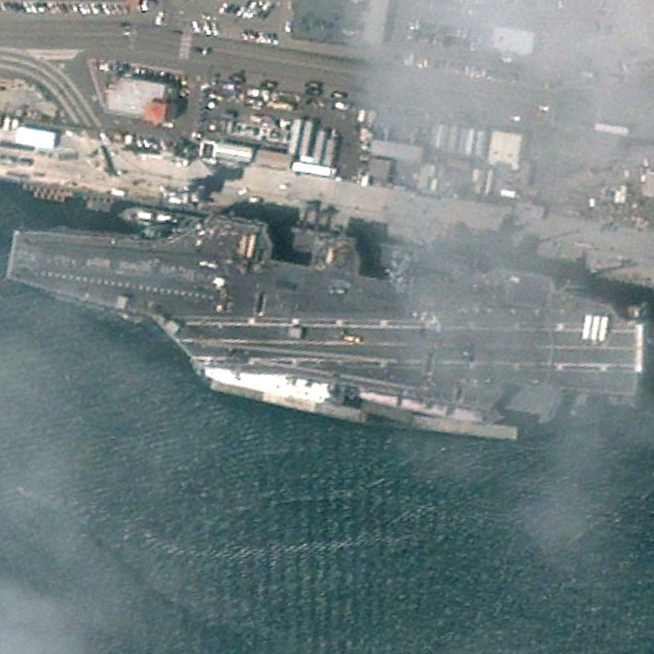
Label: Nimitz-class_aircraft_carrier